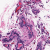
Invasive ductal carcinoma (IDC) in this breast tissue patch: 0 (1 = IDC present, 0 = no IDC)